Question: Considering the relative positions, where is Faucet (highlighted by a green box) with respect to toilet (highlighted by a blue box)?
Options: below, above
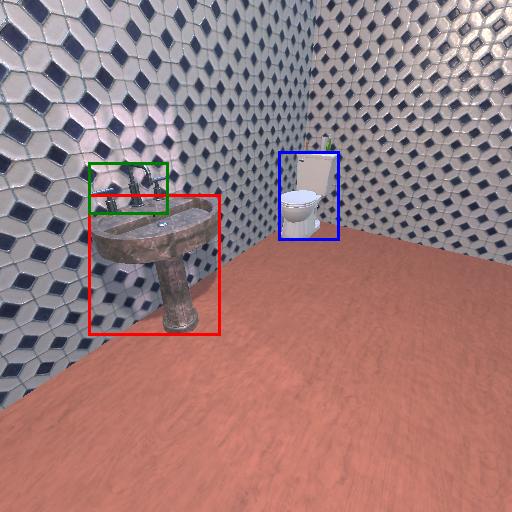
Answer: below